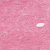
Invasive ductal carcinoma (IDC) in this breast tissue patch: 0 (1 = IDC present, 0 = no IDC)